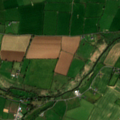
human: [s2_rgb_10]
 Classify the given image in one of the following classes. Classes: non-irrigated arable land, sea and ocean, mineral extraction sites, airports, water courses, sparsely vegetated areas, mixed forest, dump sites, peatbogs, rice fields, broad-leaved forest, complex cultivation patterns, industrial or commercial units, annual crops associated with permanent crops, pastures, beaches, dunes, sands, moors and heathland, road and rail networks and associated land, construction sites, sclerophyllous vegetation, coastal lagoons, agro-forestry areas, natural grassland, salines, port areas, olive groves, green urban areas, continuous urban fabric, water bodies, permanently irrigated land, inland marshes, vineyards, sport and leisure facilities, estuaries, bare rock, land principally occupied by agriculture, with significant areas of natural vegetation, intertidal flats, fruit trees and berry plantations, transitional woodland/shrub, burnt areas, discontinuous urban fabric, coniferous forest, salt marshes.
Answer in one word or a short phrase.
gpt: non-irrigated arable land, pastures